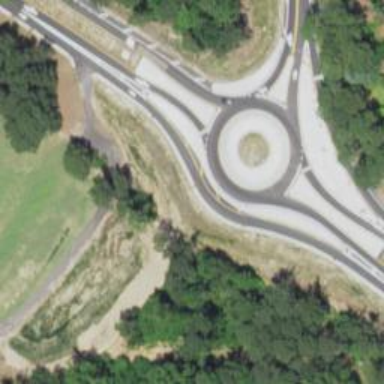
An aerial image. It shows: Secondary road around roundabout.